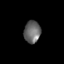
Tissue: skin
Cell type: Epithelial cells
Senescence score: 0.2027
Nuclear area (px): 357
Mean DAPI intensity: 104.529